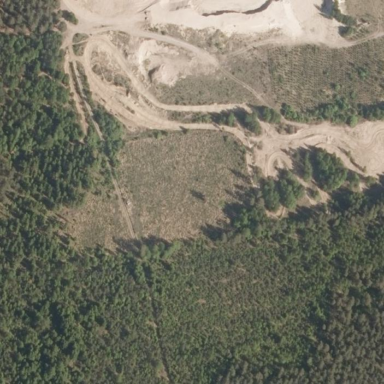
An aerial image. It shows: Motocross pitch with dirt/sand surface.